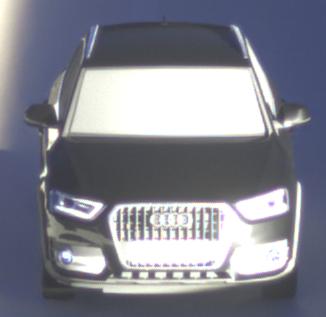
Make: Audi
Model: Q3 1.4 TFSI
Detailed model: Q3 (8U)
Model produced from: 2013/07
Model produced until: 2014/10
Doors: 5
Color: black
Road condition: dry road
Daytime: sunrise or sunset
Contrast: low contrast